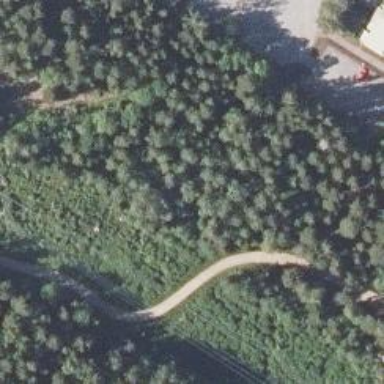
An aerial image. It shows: Path.